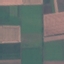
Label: AnnualCrop